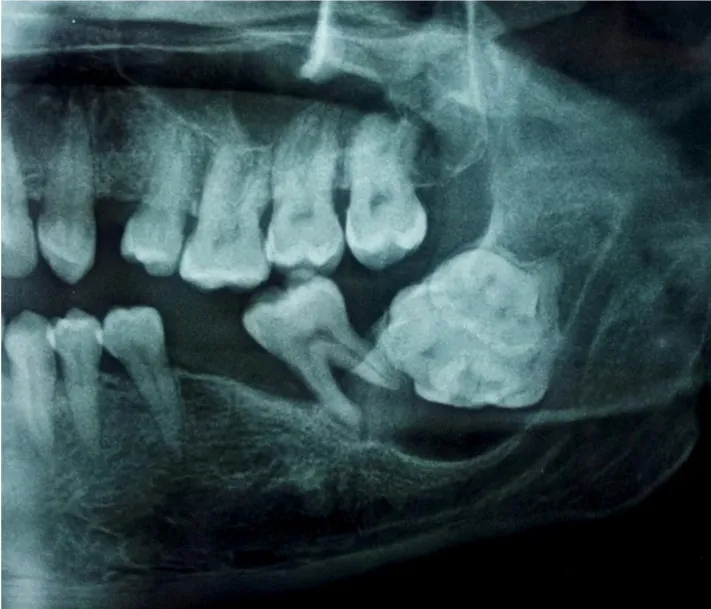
Panoramic radiograph revealing a well defined radiopacity in the left side of the mandible in the angle region with the secondary inferior displacement of the mandibular canal w. r. t 37.
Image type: radiology (x_ray)